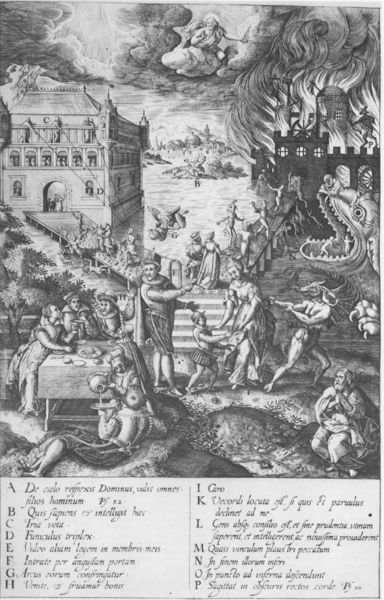
Titel: De caelo respexit Dominus, vidit omnes filios hominum
Künstler: Hieronymus Wierix
Standort: Wolfenbüttel
Institution: Herzog August Bibliothek
Schlagwörter: feuer, gott, himmel, meer, schatten, wasser, weiß, wolken, fluss, frauen, landschaft, menschen, ufer, fenster, frau, geste, grau, licht, männer, schwarz, tisch, zeichnung, gebäude, haus, schloss, architektur, barock, bibel, tod, tot, häuser, rauch, insel, gotik, renaissance, kinder, engel, schrift, grafik, graphik, spalten, angst, brand, sturm, treppe, treppen, untergang, könig, essen, tafel, stufen, tor, zinnen, flucht, buch, burg, palast, festung, druck, radierung, stich, seite, gefahr, illustration, schwarzweiß, text, buchstaben, strafe, furcht, festmahl, buchseite, fisch, zähne, ende, christus, apokalypse, hilfe, hölle, teufel, maul, wesen, erscheinung, etagen, dürer, kupferstich, sünde, brandt, prophet, ungeheuer, drachen, drache, monster, latein, tierköpfe, seriendruck, sünden, alphabet, kupfersti, weiss feuer, barockk, wildes tier, druckgfarik, mosnter, barcock